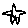
Label: star